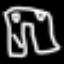
Label: pants